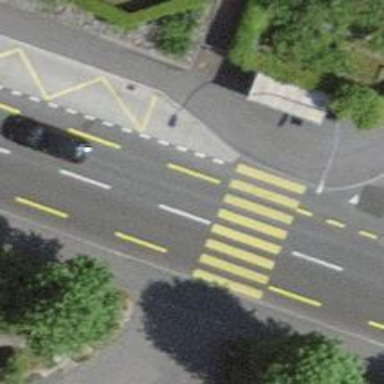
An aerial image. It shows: Tertiary road with designated cycle lane and separate sidewalks on both sides.